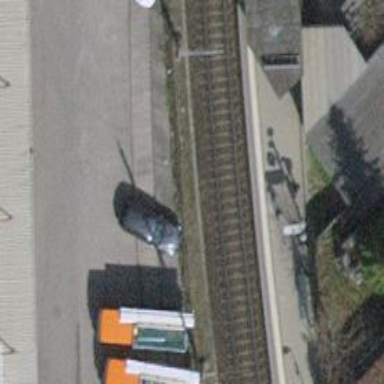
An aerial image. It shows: Single railway track with electrification through contact line.